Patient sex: M
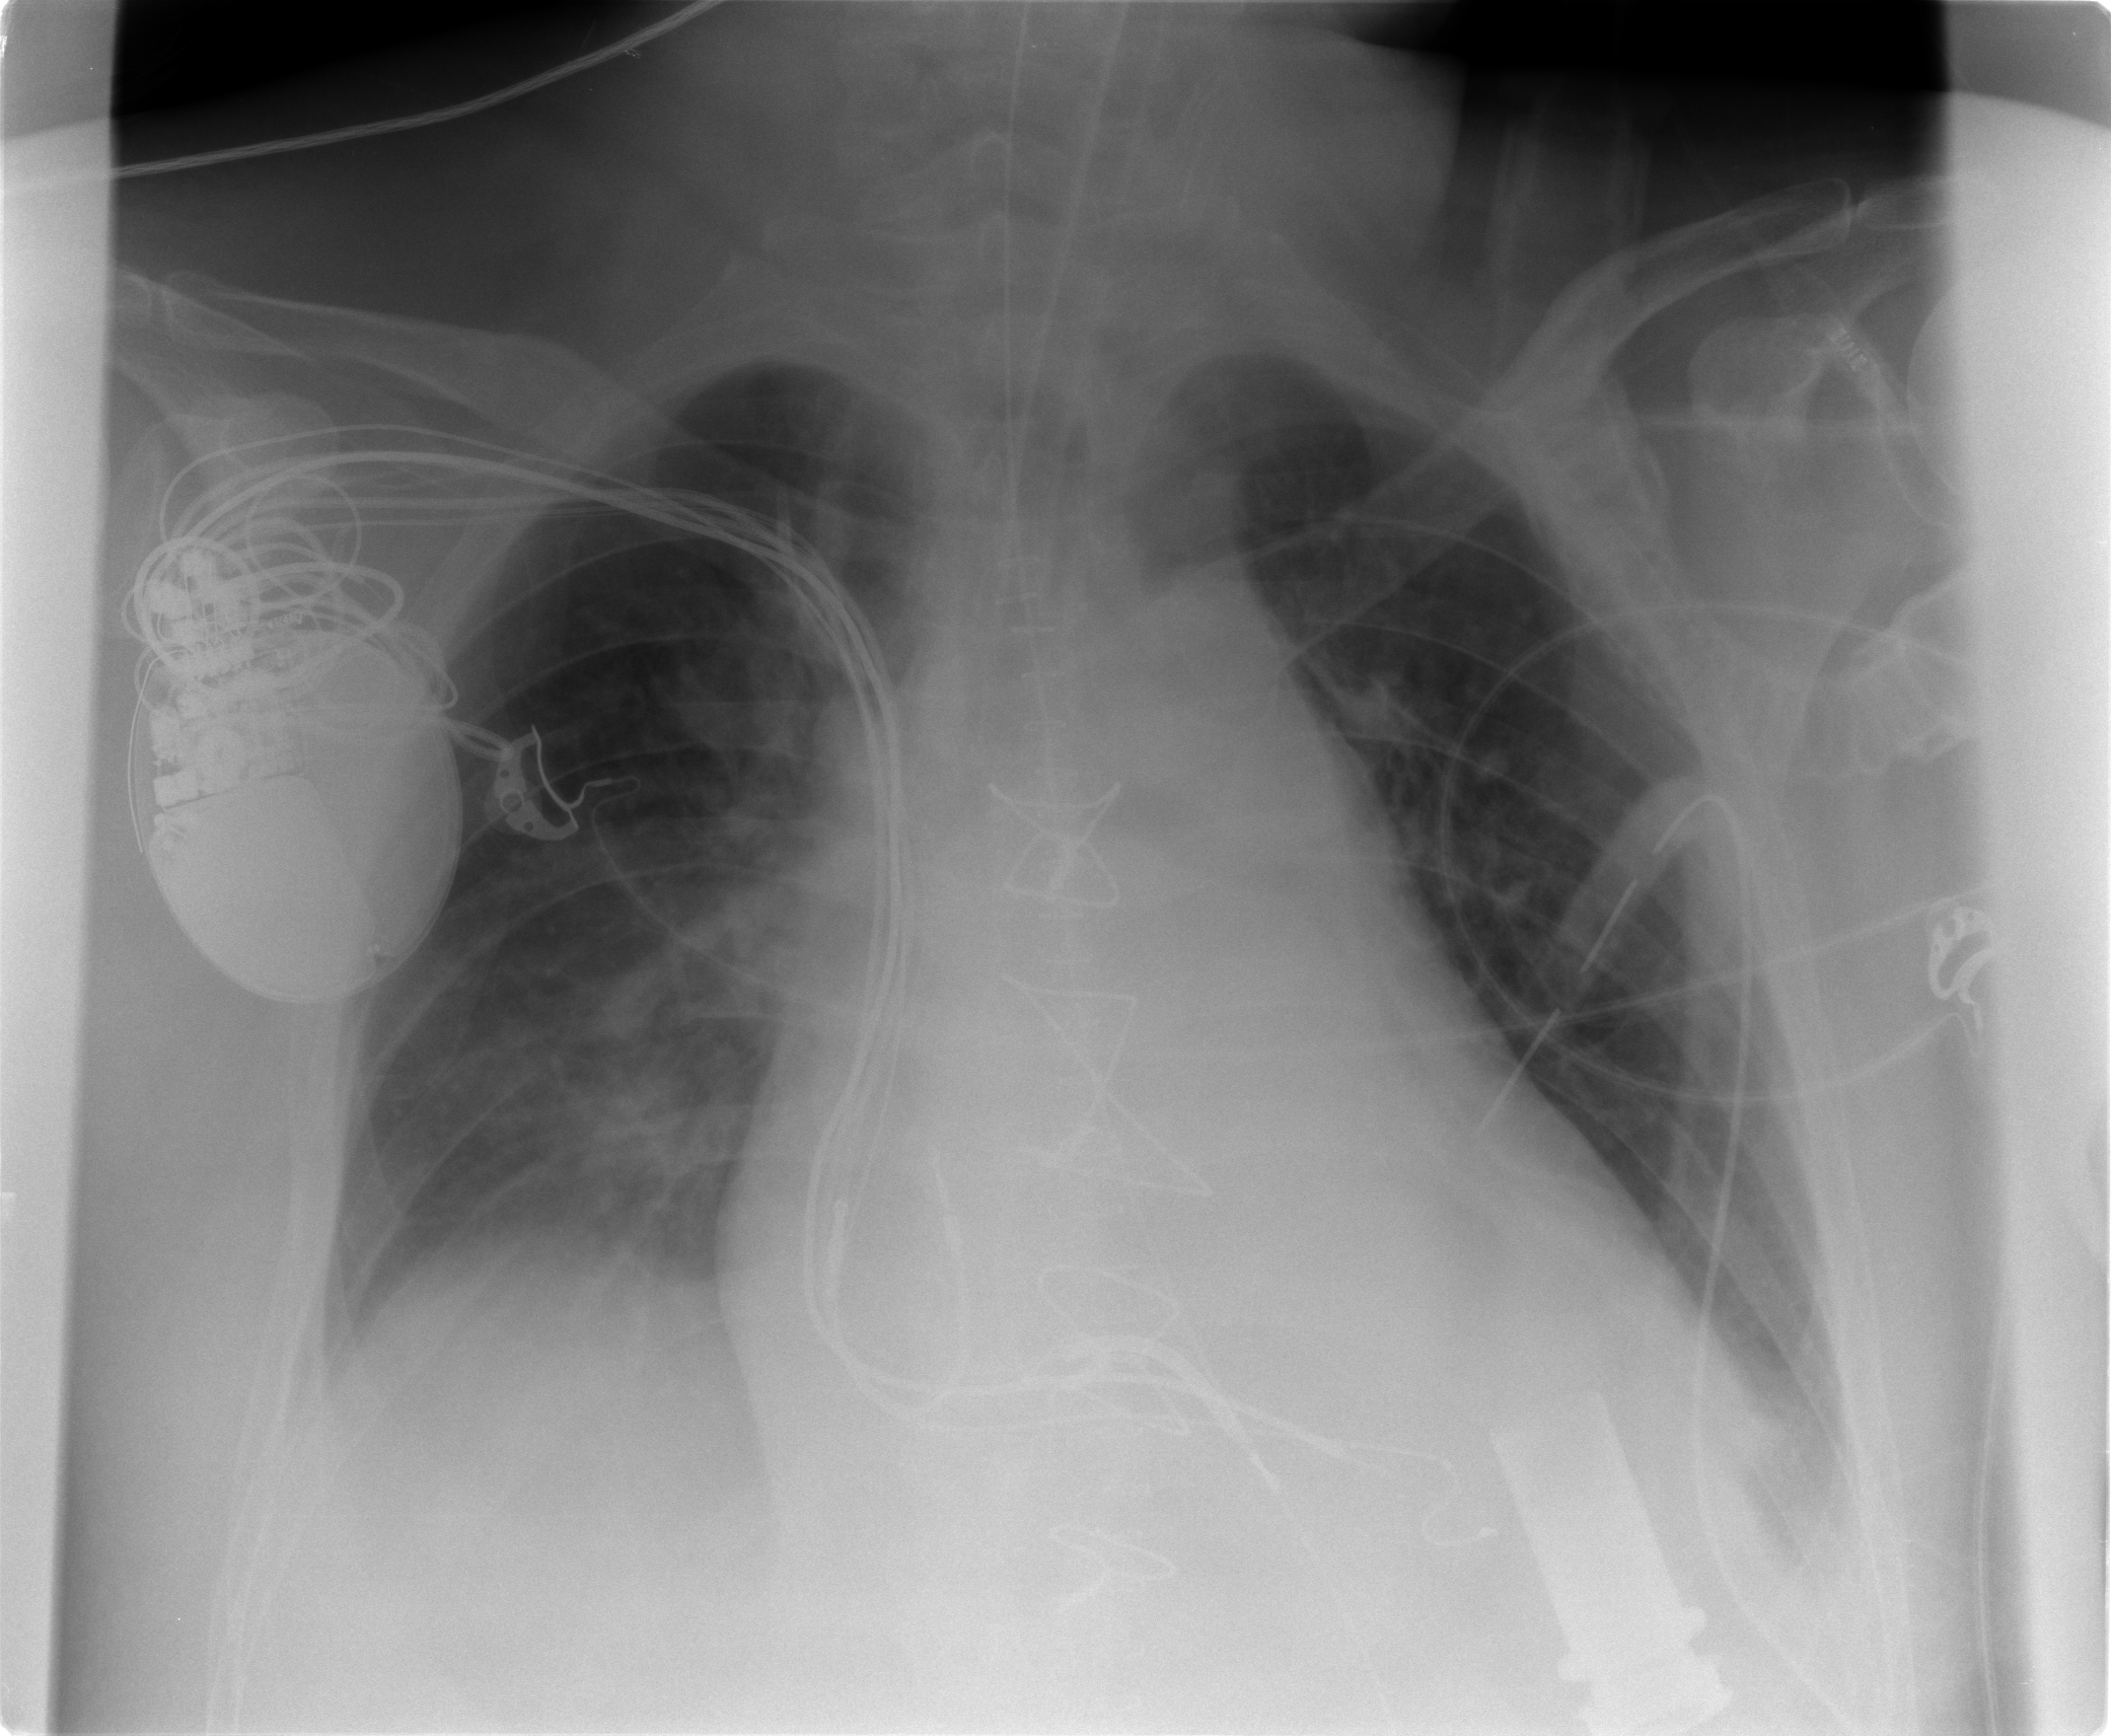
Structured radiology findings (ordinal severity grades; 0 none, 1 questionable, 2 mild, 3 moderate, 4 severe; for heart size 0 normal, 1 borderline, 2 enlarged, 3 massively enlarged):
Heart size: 2
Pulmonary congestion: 0
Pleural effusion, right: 1
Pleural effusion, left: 1
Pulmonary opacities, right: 0
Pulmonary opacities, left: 0
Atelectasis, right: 0
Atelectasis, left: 0